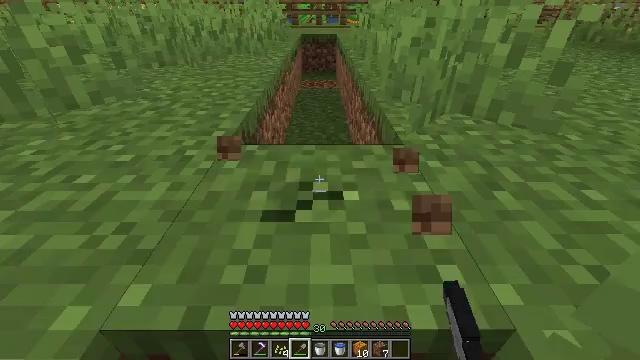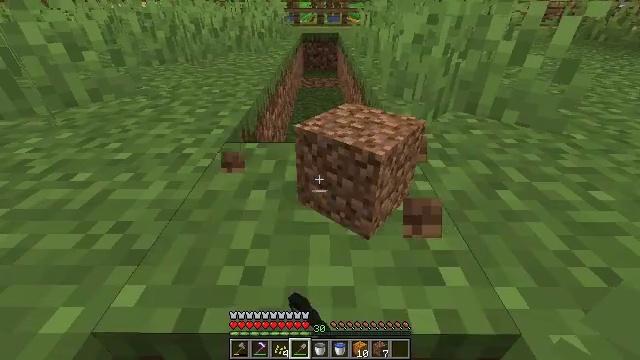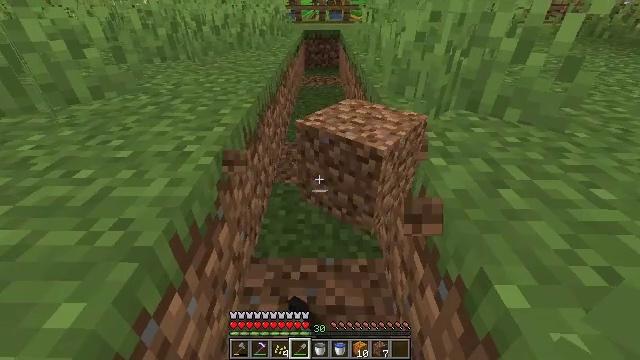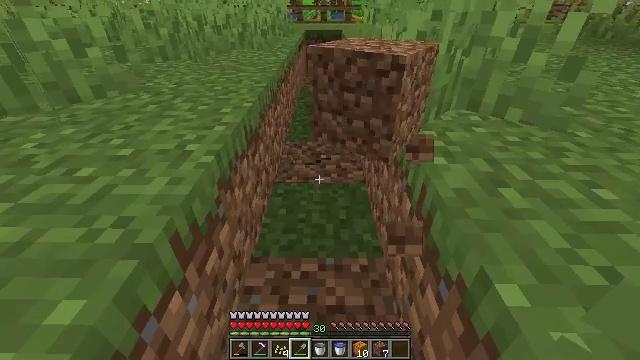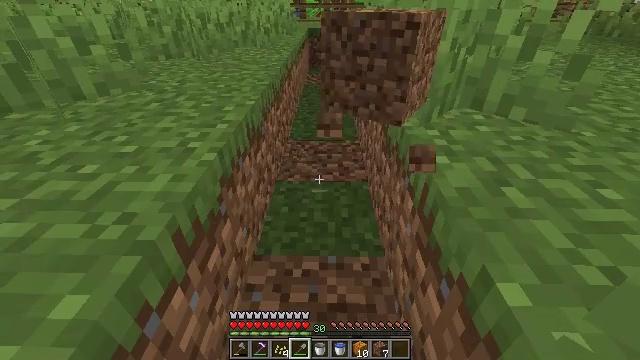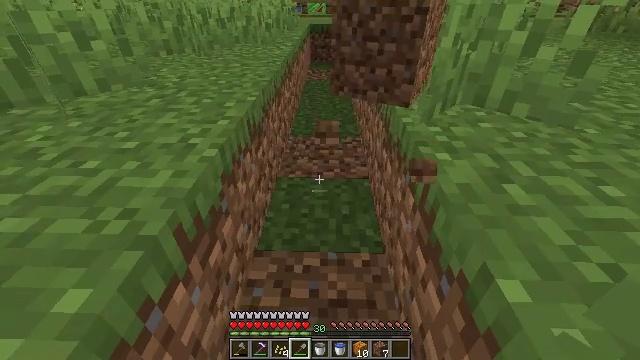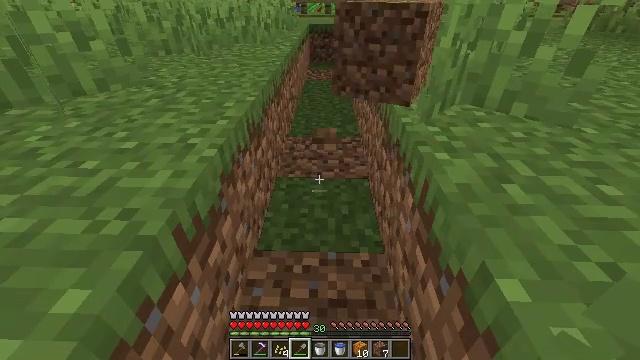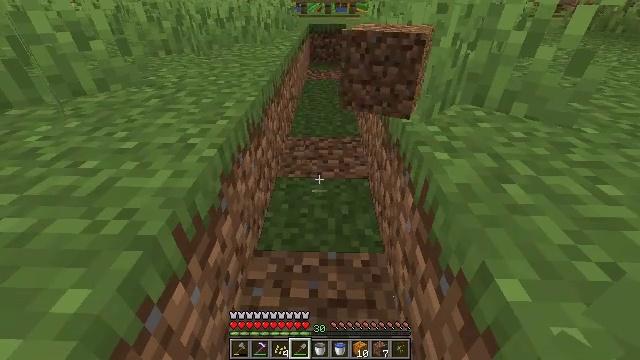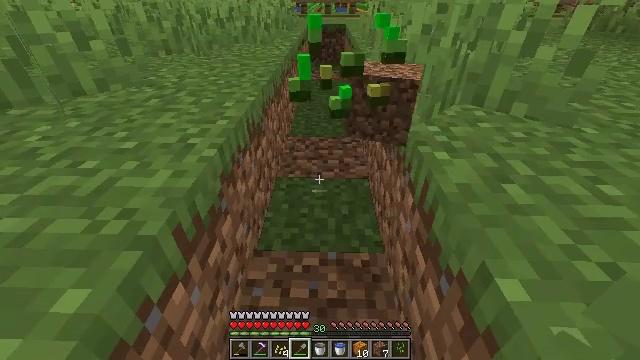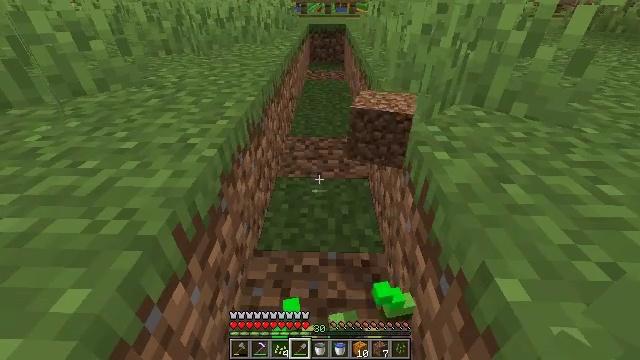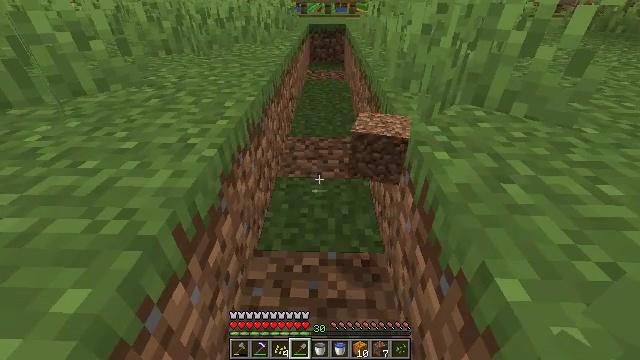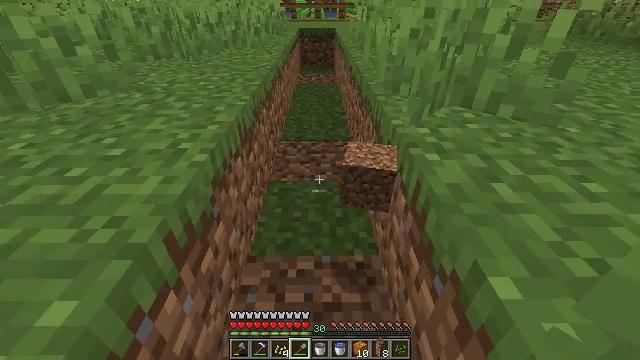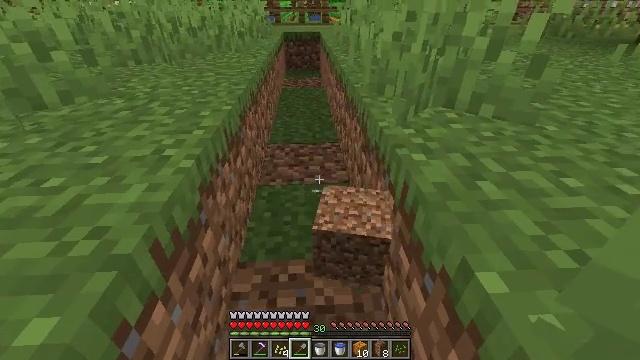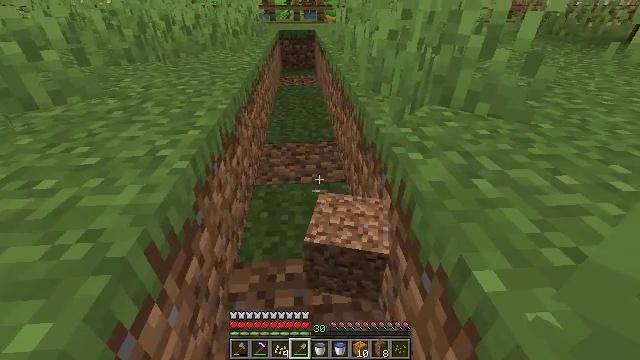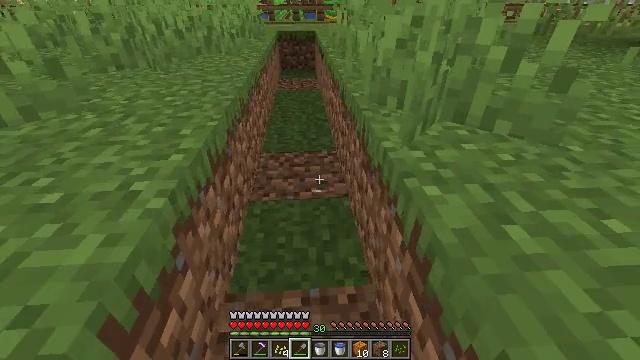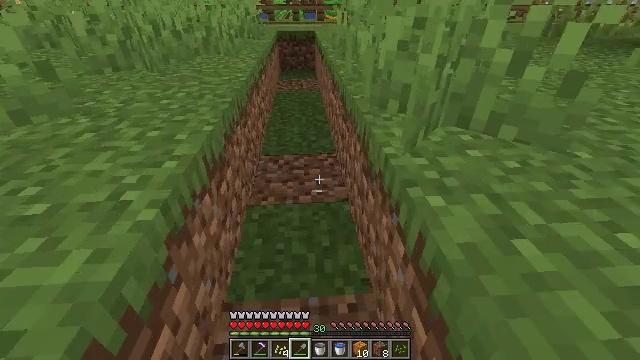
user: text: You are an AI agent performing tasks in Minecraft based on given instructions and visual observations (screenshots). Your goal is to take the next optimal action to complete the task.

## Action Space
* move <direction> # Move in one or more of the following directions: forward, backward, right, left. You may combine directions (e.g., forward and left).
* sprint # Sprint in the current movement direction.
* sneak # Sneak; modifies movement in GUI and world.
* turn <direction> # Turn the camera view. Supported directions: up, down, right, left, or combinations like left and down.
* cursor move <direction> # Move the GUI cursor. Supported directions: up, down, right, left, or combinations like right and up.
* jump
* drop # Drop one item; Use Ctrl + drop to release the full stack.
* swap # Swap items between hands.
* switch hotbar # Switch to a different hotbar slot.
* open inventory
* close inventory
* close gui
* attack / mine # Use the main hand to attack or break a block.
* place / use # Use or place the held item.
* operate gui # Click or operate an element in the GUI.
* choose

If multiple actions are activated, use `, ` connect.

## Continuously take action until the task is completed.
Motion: motion action
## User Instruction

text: Gather tall grass by hitting it.
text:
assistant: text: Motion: attack / mine
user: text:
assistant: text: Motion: attack / mine
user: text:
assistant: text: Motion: attack / mine
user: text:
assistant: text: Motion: no_op
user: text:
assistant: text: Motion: no_op
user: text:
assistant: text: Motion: no_op
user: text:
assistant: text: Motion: no_op
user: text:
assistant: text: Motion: no_op
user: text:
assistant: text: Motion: no_op
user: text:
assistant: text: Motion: no_op
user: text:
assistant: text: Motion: turn right
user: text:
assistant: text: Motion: turn right
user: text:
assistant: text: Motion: move forward
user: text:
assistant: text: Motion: move forward
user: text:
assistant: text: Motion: move forward
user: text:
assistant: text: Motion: move forward
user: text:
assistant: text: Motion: move forward, turn left
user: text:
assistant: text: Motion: move forward, turn right and down
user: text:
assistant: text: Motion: move forward, turn right
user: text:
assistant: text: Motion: turn right and down
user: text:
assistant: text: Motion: move right, turn right
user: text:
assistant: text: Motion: move right, turn up
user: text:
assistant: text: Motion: move right
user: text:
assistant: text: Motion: move right
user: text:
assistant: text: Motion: move right
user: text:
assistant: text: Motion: move right, turn up
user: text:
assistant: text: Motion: move right, turn right and up, jump
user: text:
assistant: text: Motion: move right, turn right, jump
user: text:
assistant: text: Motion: move right, turn right, jump
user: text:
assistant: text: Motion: move right, turn right, jump